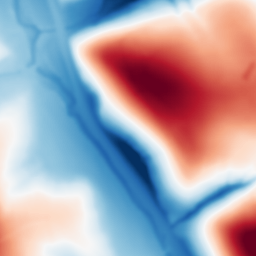
Category: multiscale
Decomposition family: dog_multiscale
Decomposition parameters: sigma_ratio: 2
n_scales: 5
base_sigma: 2
Upsampling method: sinc_hamming
Upsampling parameters: scale: 2
kernel_size: 16
Upsampling scale: 2